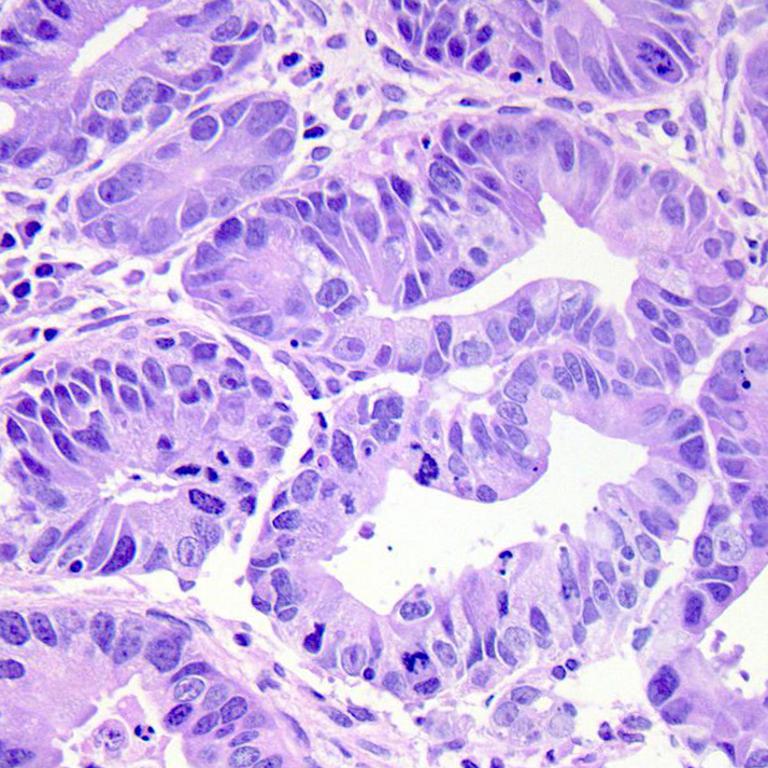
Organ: colon
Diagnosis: adenocarcinomas